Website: apple
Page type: account-dashboard
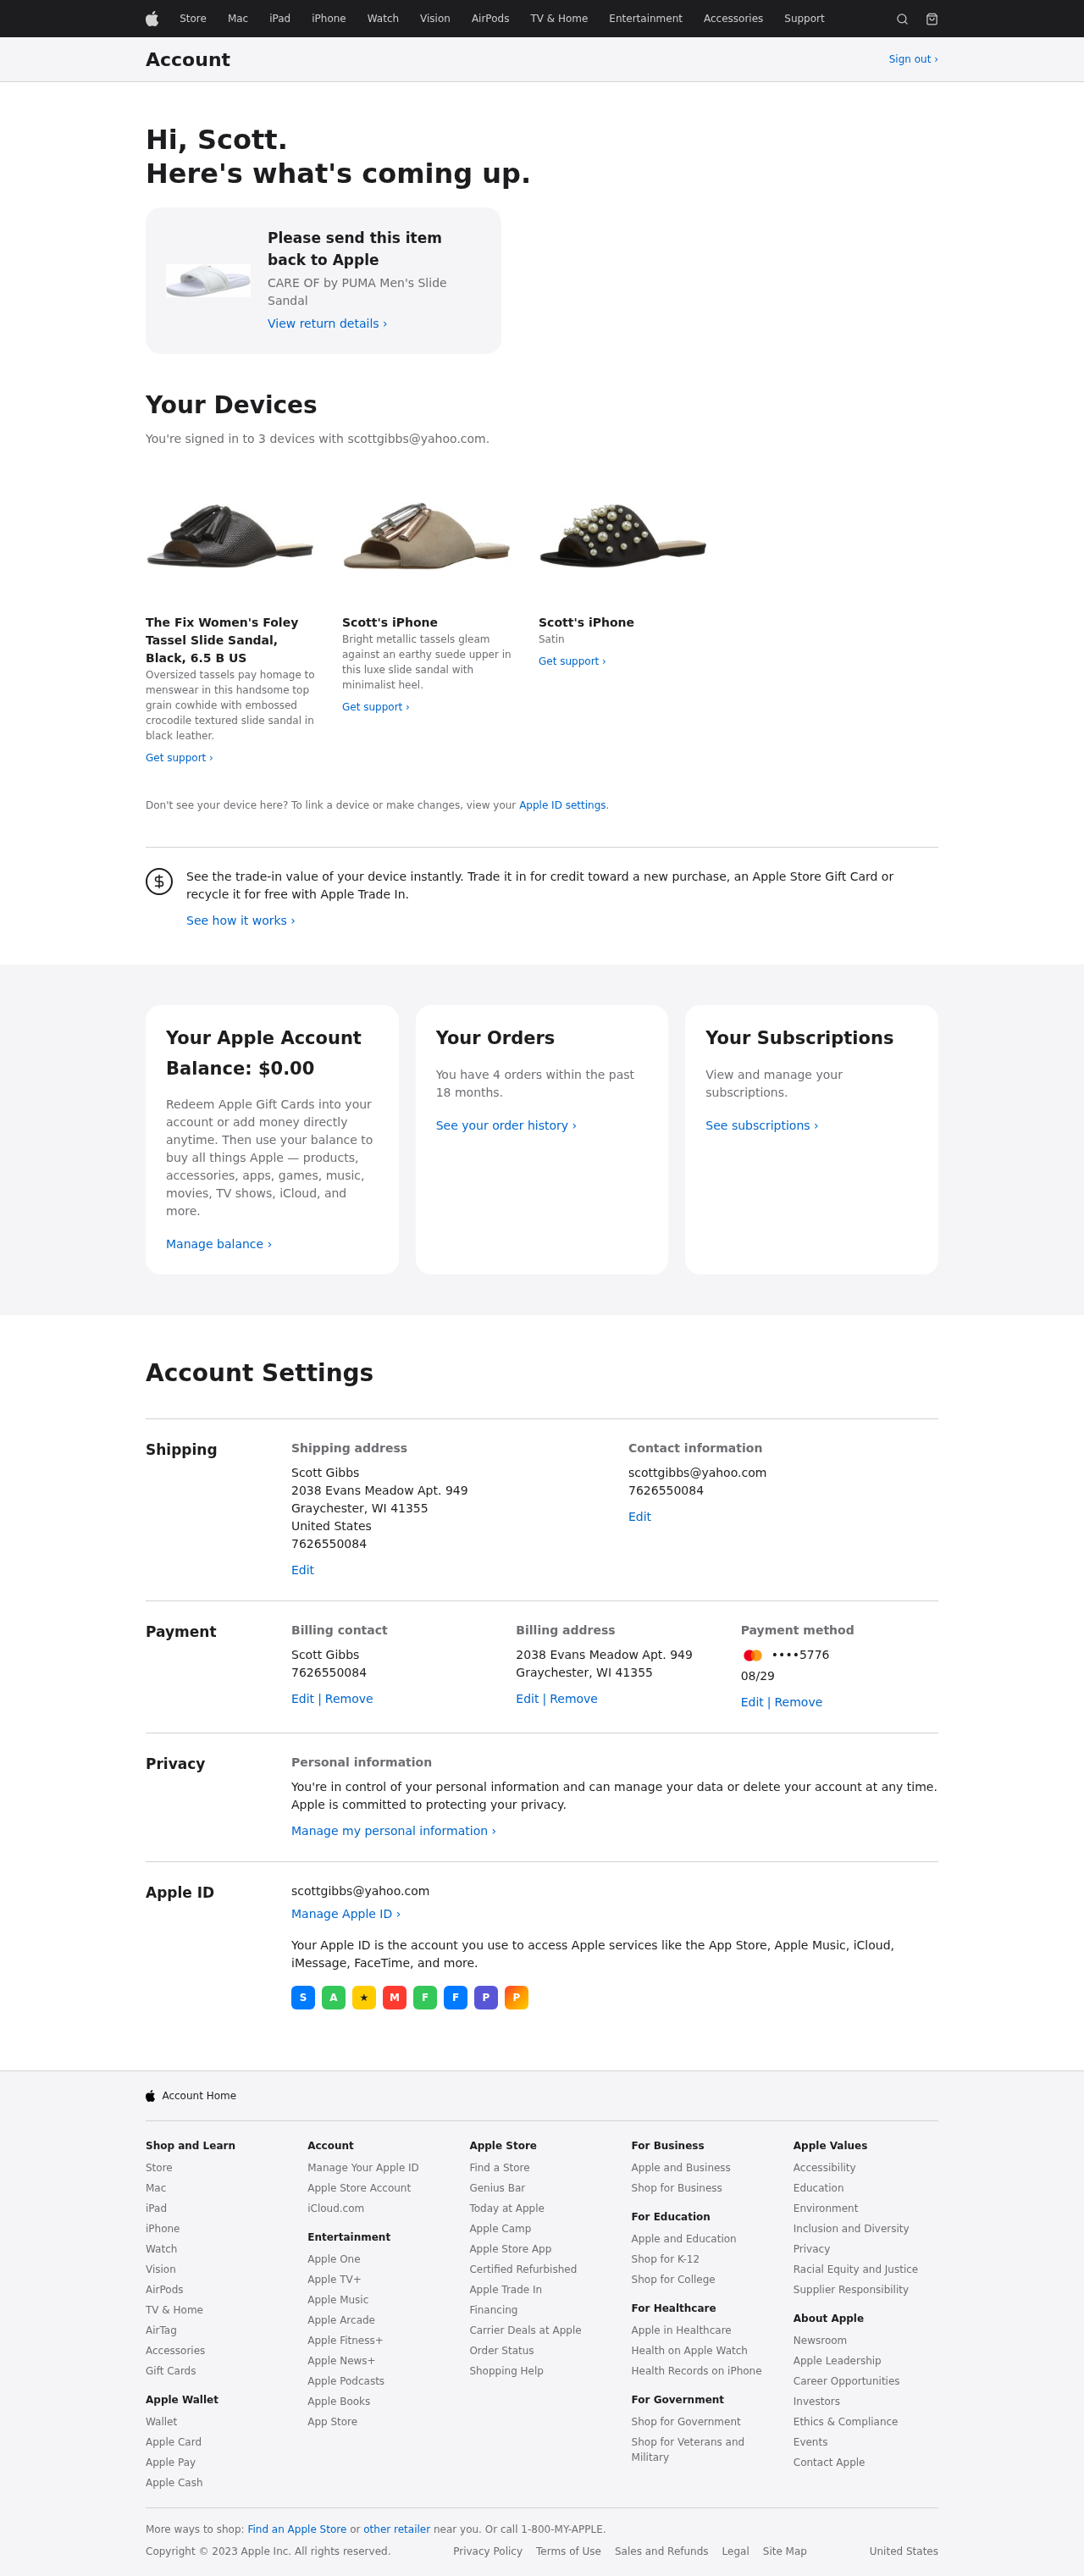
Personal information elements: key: PII_CITY_STATE_ZIP
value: Graychester, WI 41355
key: PII_EMAIL
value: scottgibbs@yahoo.com
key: PII_FIRSTNAME
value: Scott
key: PII_FULLNAME
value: Scott Gibbs
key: PII_PHONE
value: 7626550084
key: PII_STREET
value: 2038 Evans Meadow Apt. 949
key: PII_EMAIL2
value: scottgibbs@yahoo.com
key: PII_EMAIL3
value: scottgibbs@yahoo.com
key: PII_PHONE_LINE
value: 0084
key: PII_PHONE_SUFFIX
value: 0084
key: PII_PHONE2
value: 7626550084
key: PII_PHONE3
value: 7626550084
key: PII_PHONE_NUMERIC
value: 7626550084
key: PII_PHONE2_NUMERIC
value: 7626550084
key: PII_PHONE3_NUMERIC
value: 7626550084
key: PII_PHONE_DIGITS
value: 7626550084
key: PII_PHONE_LAST4
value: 0084
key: PII_LASTNAME
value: Gibbs
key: PII_FULLNAME2
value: Scott Gibbs
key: PII_FULLNAME3
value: Scott Gibbs
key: PII_FIRSTNAME2
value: Scott
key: PII_FIRSTNAME3
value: Scott
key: PII_LASTNAME2
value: Gibbs
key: PII_LASTNAME3
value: Gibbs
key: PII_FIRSTNAME_DERIVED
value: Scott
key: PII_LASTNAME_DERIVED
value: Gibbs
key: PII_FULLNAME_DERIVED
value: Scott Gibbs
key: PII_NAME_FULL_DERIVED
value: Scott Gibbs
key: PII_STREET2
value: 2038 Evans Meadow Apt. 949
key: PII_CITY_STATE_ZIP2
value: Graychester, WI 41355
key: PII_CARD_LAST4
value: ••••5776
Product elements: key: PRODUCT1_NAME
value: CARE OF by PUMA Men's Slide Sandal
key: PRODUCT2_DESC
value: Oversized tassels pay homage to menswear in this handsome top grain cowhide with embossed crocodile textured slide sandal in black leather.
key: PRODUCT2_NAME
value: The Fix Women's Foley Tassel Slide Sandal, Black, 6.5 B US
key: PRODUCT3_DESC
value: Bright metallic tassels gleam against an earthy suede upper in this luxe slide sandal with minimalist heel.
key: PRODUCT4_DESC
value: Satin
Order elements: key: ORDER_COUNT
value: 4
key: ORDER_HISTORY_MONTHS
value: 18
Other elements: key: NUM_DEVICES
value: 3
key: ACCOUNT_BALANCE
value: $0.00